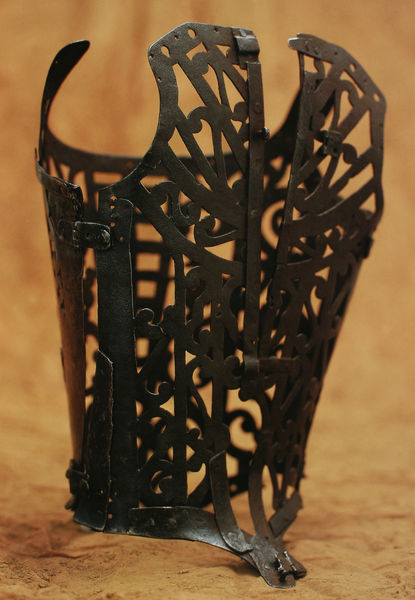
Titel: Korsett
Standort: Kyoto (Japan)
Institution: Kyoto Costume Institute
Schlagwörter: dunkel, kampf, kämpfer, körper, mann, schatten, weiß, gelb, ocker, sand, braun, brust, frau, geschwungen, hell, licht, orange, schwarz, schloss, beige, mode, muster, ornament, schleife, alt, arm, arme, kleidung, stehen, stein, ärmel, gitter, boden, stoff, kind, schleifen, zart, reiter, ranken, taille, farbig, mieder, hart, formen, klein, krieg, dekoration, riemen, glanz, dekor, floral, ornamente, verzierung, korb, metall, gestell, bronze, nieten, oberkörper, weste, foto, fotografie, photographie, schnalle, eisen, schmiedeeisen, panzer, maske, untergrund, detailliert, uniform, soldat, kunst, ritter, rüstung, löcher, photo, verziert, ornamental, scharniere, schnörkel, armreif, brustpanzer, harnisch, farbfoto, scharnier, mittelalter, korsett, ritterrüstung, zier, verschluß, ornamentik, kunsthandwerk, objekt, design, blech, geschmiedet, behälter, aufnahme, reifen, blitzen, korsage, beschläge, schließe, schanier, schutz, römisch, verziehrung, schmiedeeisern, schmied, schmiede, rost, blank, aufgestellt, riegel, schmiedearbeit, schmiedekunst, öse, ockergelb, ringel, armure, cuirasse, ausrüstung, metal, armlöcher, armöffnung, armöffnungen, brustteil, eisenbeschalg, gelötet, niet, rostig, schiemd, schnarnier, scmied, seitenverschluß, tournüre, frauenrüstung, brustrüstung, brustschutz